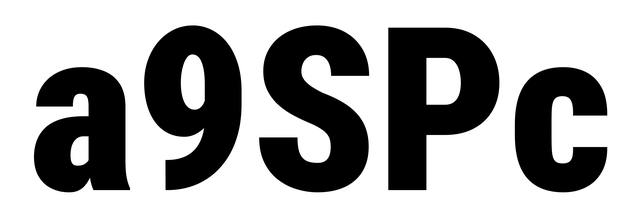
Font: Roboto_Condensed_Black